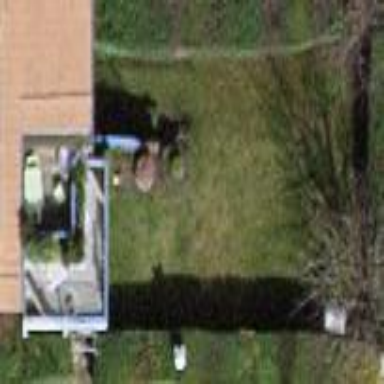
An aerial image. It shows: Garden enclosed by fence.